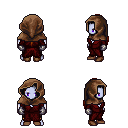
a pixel art fantasy rpg character, male body template, dark elf, purple skin, red robe, gold greaves, brunette ponytail hairstyle, cloth hood, metal gloves, brown shoes, four views (front, back, left, right), 2x2 character sprite sheet, small pixel art, hard edges, no anti-aliasing